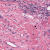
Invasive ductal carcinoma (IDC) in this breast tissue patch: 0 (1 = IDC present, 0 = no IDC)